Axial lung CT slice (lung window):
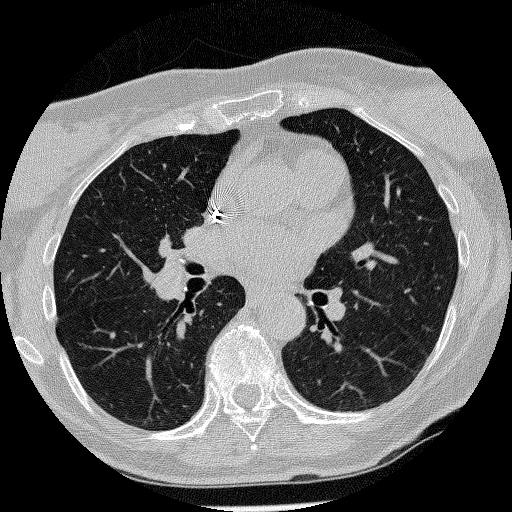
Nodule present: no